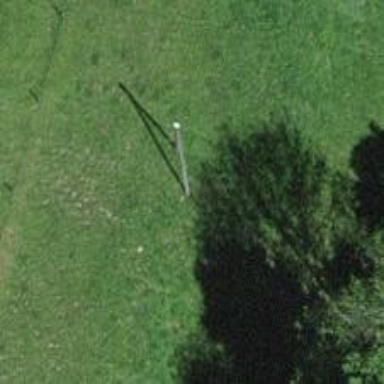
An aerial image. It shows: Guyed power pole.